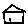
Label: house